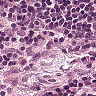
Metastatic tissue present: no